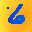
Label: 6